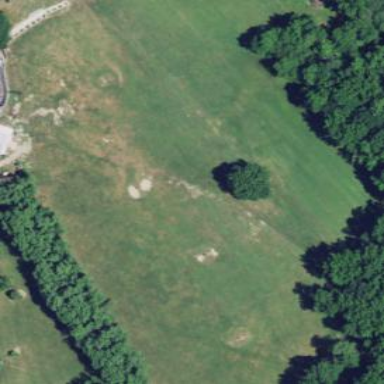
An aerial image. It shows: Grassy area designated for driving range golf.